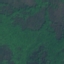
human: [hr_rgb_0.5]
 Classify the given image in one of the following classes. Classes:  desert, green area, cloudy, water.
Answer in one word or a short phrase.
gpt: green area